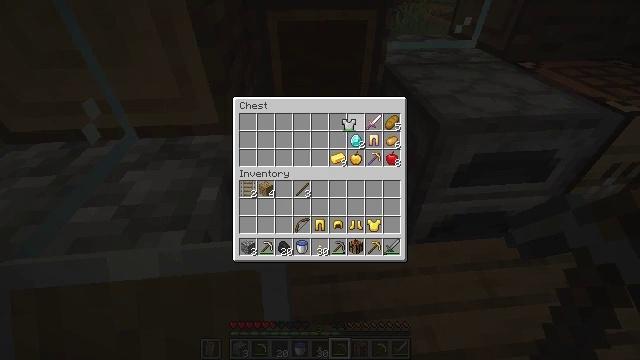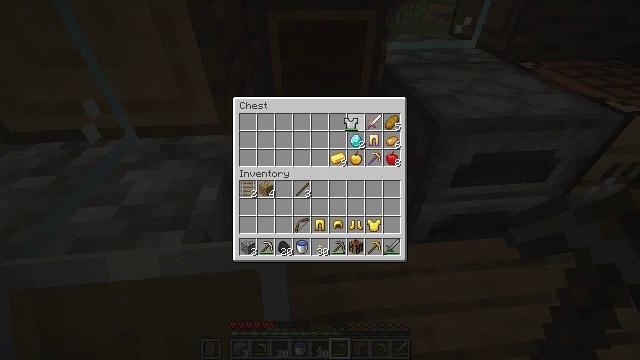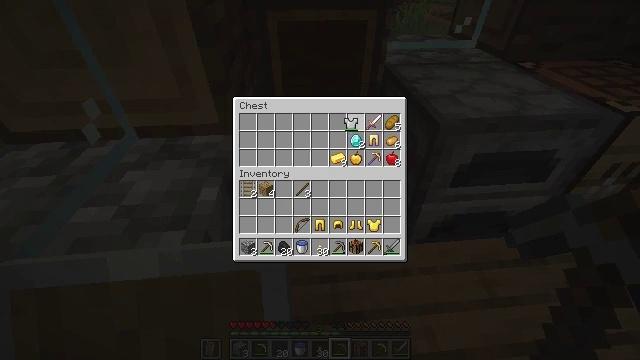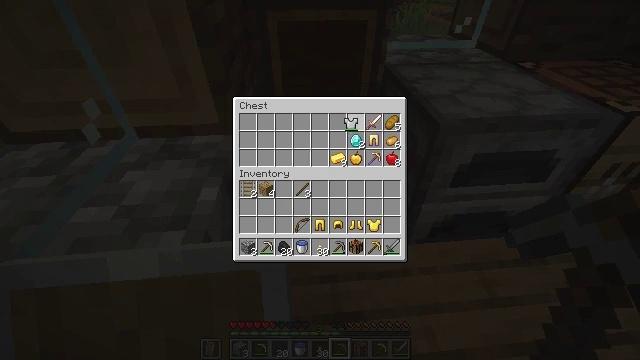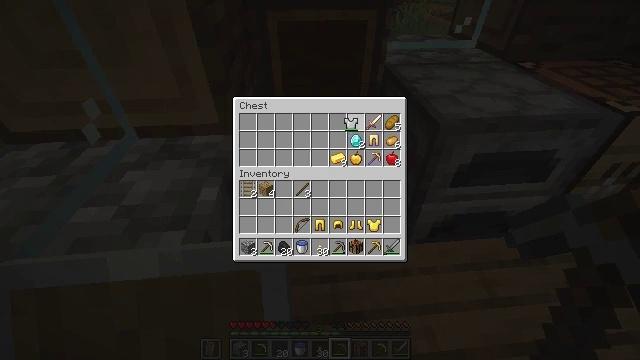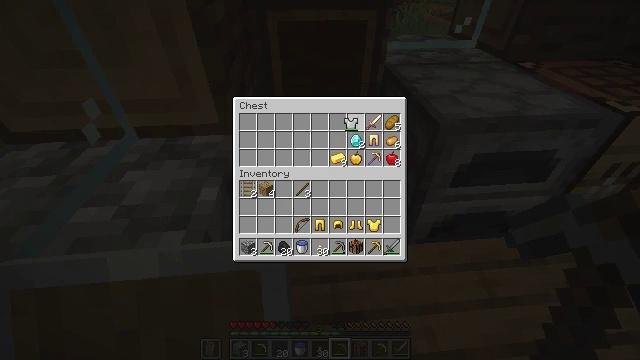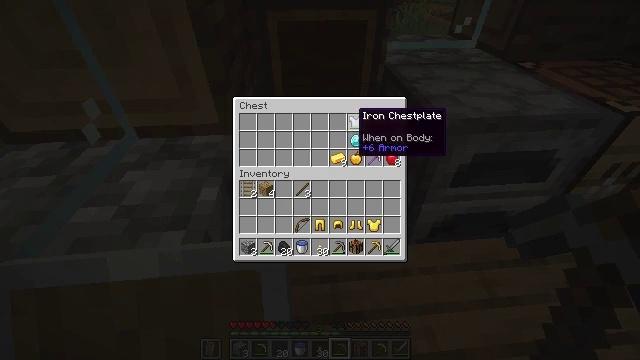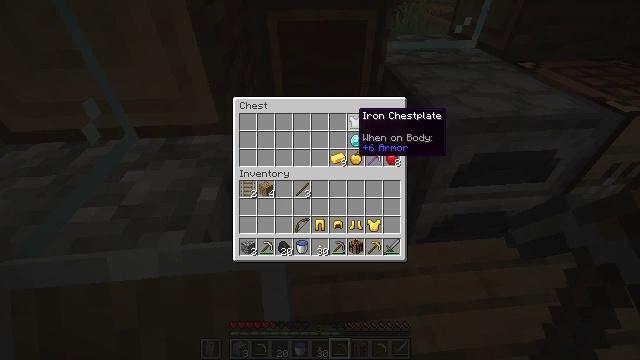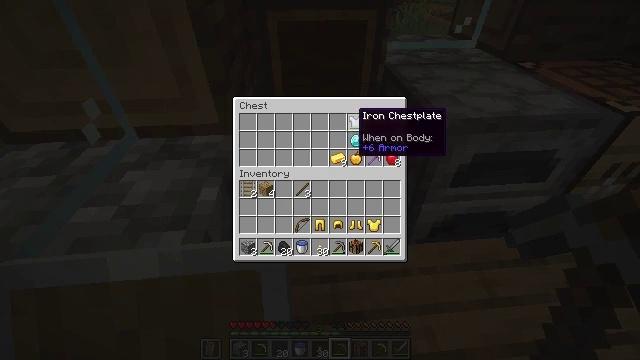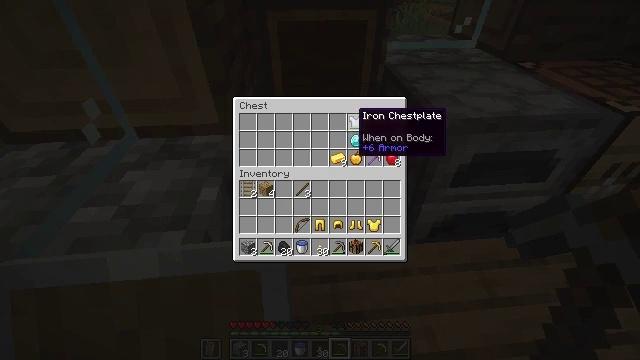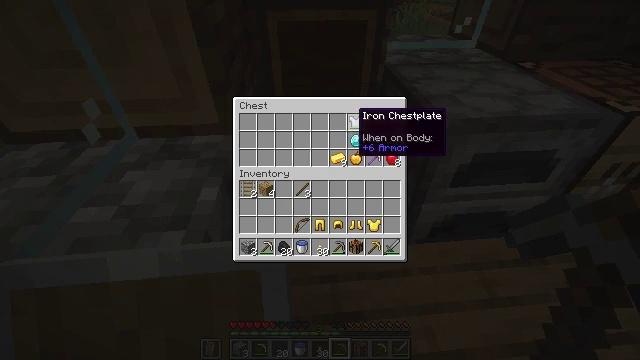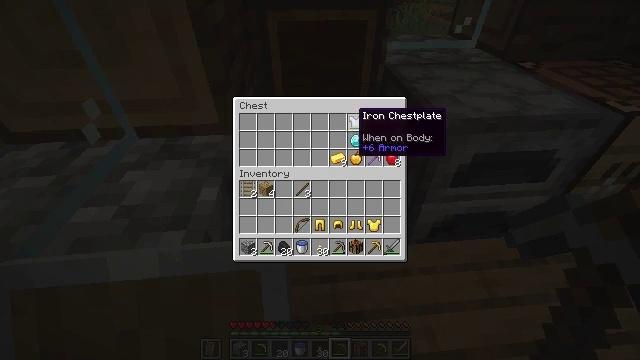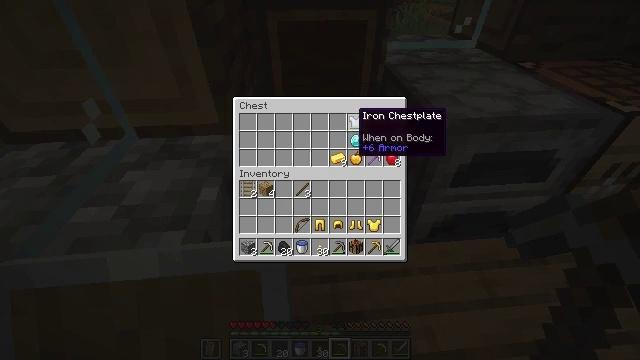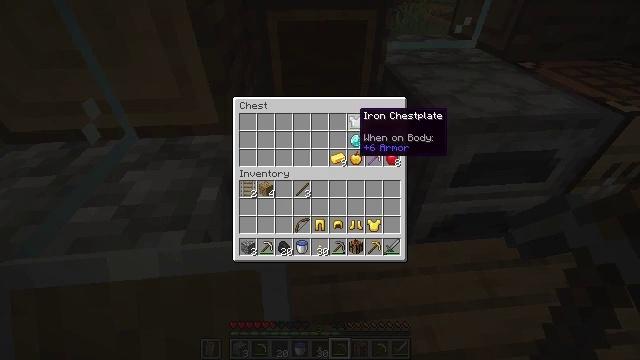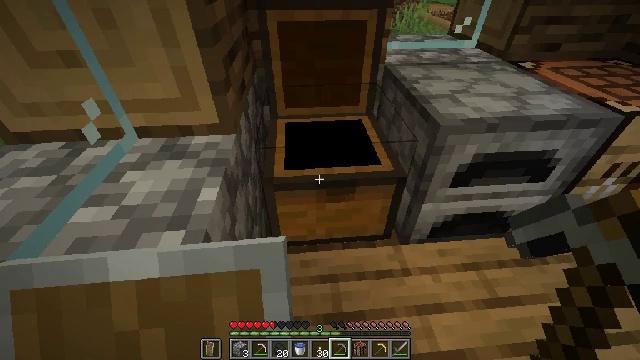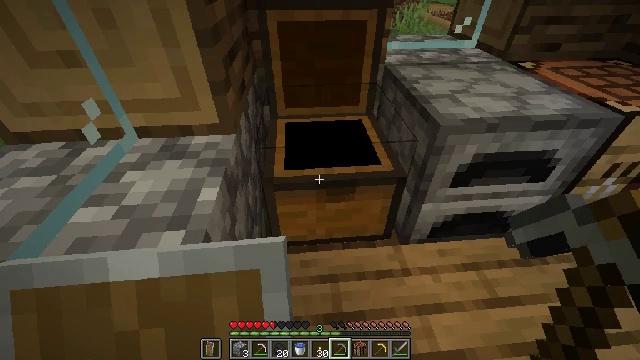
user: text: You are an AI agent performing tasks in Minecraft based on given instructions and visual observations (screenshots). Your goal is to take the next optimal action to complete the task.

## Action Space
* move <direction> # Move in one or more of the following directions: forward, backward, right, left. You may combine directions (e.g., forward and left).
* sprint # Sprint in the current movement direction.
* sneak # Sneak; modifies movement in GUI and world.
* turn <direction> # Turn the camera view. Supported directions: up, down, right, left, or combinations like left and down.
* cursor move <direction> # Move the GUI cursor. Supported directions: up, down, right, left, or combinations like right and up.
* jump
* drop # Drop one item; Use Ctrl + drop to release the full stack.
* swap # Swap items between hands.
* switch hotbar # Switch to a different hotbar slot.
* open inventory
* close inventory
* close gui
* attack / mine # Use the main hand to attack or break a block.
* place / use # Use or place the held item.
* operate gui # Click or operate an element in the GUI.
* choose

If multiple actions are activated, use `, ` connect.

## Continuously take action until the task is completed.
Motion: motion action
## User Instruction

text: Mine the grass in the plains.
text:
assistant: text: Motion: no_op
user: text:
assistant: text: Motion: no_op
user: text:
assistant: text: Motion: attack / mine
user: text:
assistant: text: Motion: attack / mine
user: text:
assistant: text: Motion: attack / mine
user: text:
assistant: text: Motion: no_op
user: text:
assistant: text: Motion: no_op
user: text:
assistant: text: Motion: no_op
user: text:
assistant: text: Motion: no_op
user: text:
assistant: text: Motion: no_op
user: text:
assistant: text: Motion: no_op
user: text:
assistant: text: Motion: no_op
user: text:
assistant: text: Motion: no_op
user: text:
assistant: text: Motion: open inventory
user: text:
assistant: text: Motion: open inventory
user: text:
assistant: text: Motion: open inventory
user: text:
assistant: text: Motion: open inventory
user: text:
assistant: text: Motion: no_op
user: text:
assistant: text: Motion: no_op
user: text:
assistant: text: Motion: no_op
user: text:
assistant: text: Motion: close inventory
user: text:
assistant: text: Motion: close inventory
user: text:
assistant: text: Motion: close inventory
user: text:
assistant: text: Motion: close inventory
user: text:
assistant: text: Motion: no_op
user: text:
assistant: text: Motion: turn down
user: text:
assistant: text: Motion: turn right and down
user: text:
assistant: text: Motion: turn right and down
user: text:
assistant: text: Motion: turn right
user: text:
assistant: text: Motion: turn right